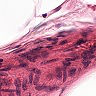
Metastatic tissue present: no